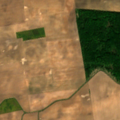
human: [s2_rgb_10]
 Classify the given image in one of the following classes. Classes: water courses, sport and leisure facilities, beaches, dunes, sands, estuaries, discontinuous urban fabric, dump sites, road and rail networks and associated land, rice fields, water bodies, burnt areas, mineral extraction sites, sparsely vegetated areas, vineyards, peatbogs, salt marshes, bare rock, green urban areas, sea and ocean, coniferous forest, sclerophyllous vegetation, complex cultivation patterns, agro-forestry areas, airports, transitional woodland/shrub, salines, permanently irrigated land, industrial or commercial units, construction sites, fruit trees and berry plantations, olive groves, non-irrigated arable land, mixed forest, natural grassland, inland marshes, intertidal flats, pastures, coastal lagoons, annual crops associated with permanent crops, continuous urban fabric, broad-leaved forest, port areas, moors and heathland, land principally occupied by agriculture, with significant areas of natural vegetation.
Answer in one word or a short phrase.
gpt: non-irrigated arable land, broad-leaved forest